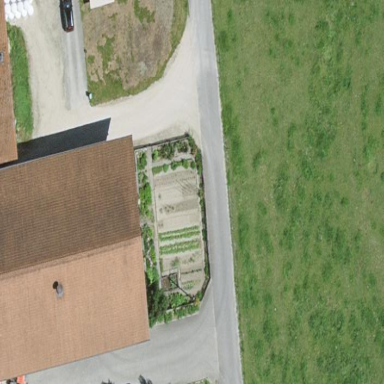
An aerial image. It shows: Barn.